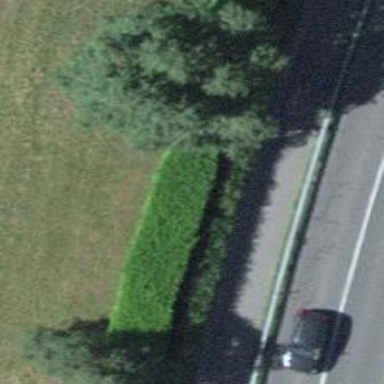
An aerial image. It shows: Hedge acting as barrier.